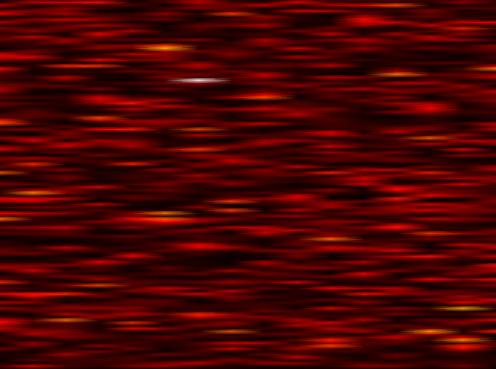
Label: OFDM